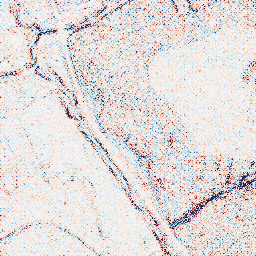
Category: edge_preserving
Decomposition family: bilateral
Decomposition parameters: d: 5
sigma_color: 50
sigma_space: 50
Upsampling method: regularized
Upsampling parameters: scale: 2
lambda_reg: 0.1
Upsampling scale: 2